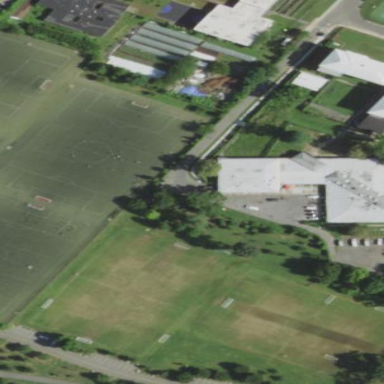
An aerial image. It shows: Soccer pitch for leisureland activities.